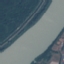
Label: River